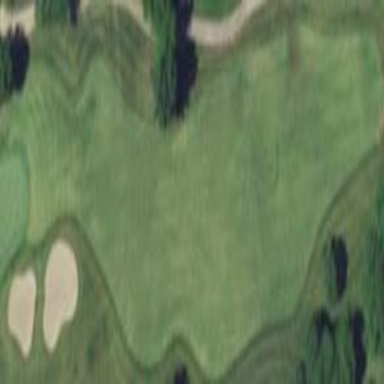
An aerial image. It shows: Golf fairway surrounded by grass.